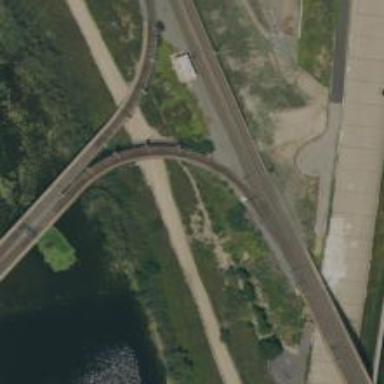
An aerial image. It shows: Light rail bridge over yard. The bridge is electrified with contact line.